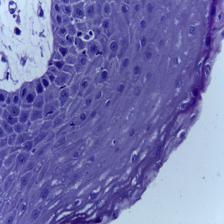
Diagnosis: Normal